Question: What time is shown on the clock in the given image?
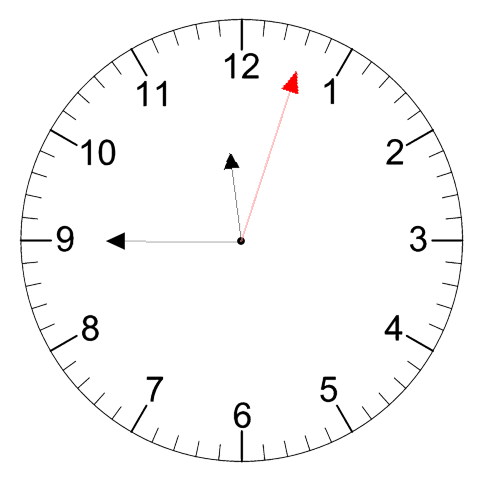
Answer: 11:45:03